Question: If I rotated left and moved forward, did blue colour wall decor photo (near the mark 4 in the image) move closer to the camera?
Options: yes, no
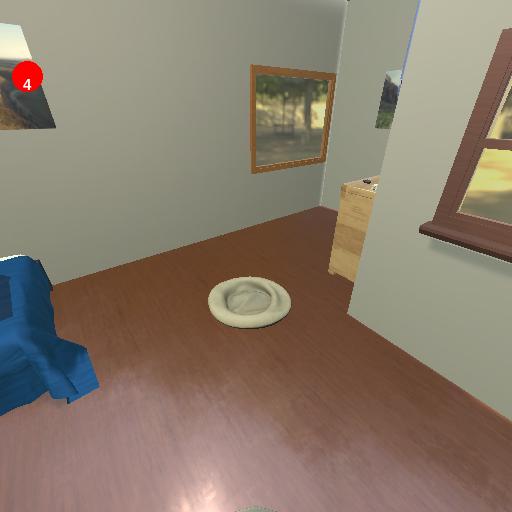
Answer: yes